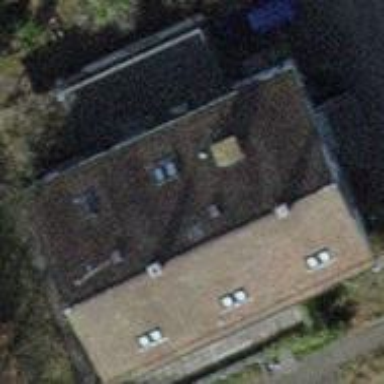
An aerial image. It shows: White building with gabled roof covered in brown roof tiles. The roof is oriented along the building's structure.